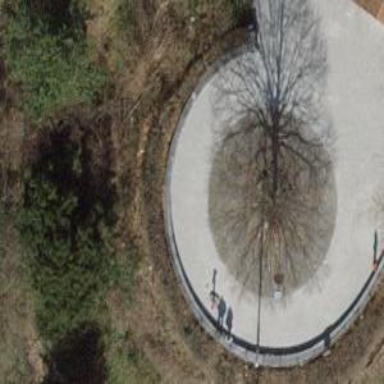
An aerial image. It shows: Gravel footway leading to roundabout.